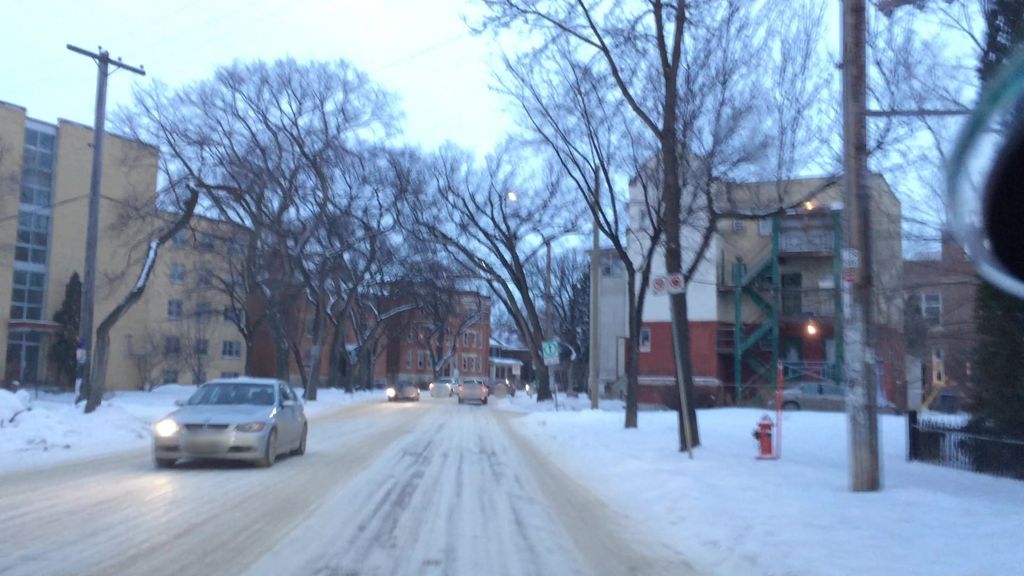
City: winnipeg